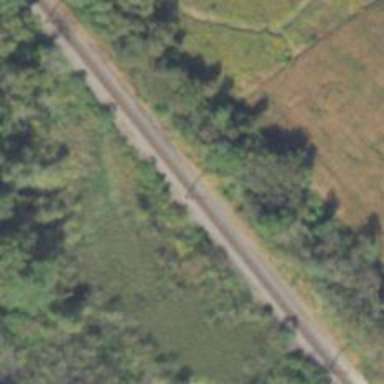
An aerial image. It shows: Railway track.